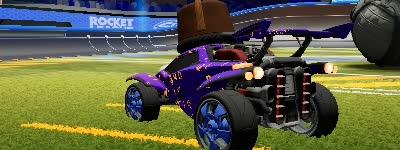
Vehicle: octane